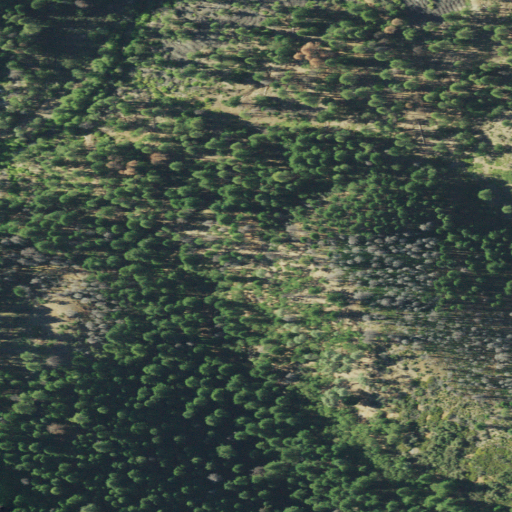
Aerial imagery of valley in California named Sulphur Gulch containing evergreen forest, shrub, grassland, and mixed forest